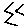
Label: zigzag